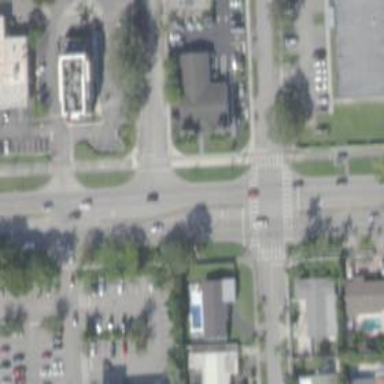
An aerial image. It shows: Uncontrolled road crossing with line markings.